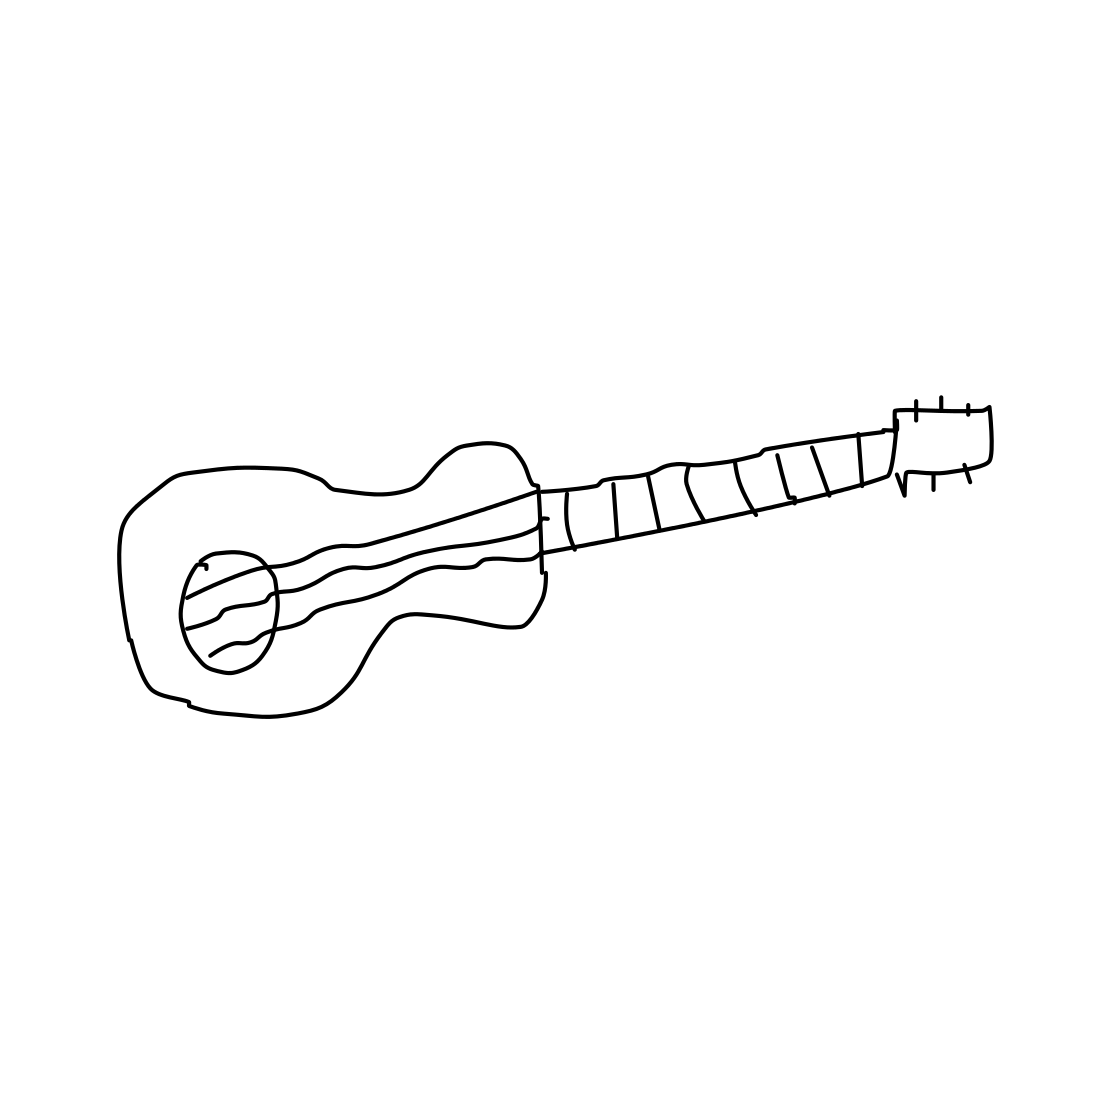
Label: guitar